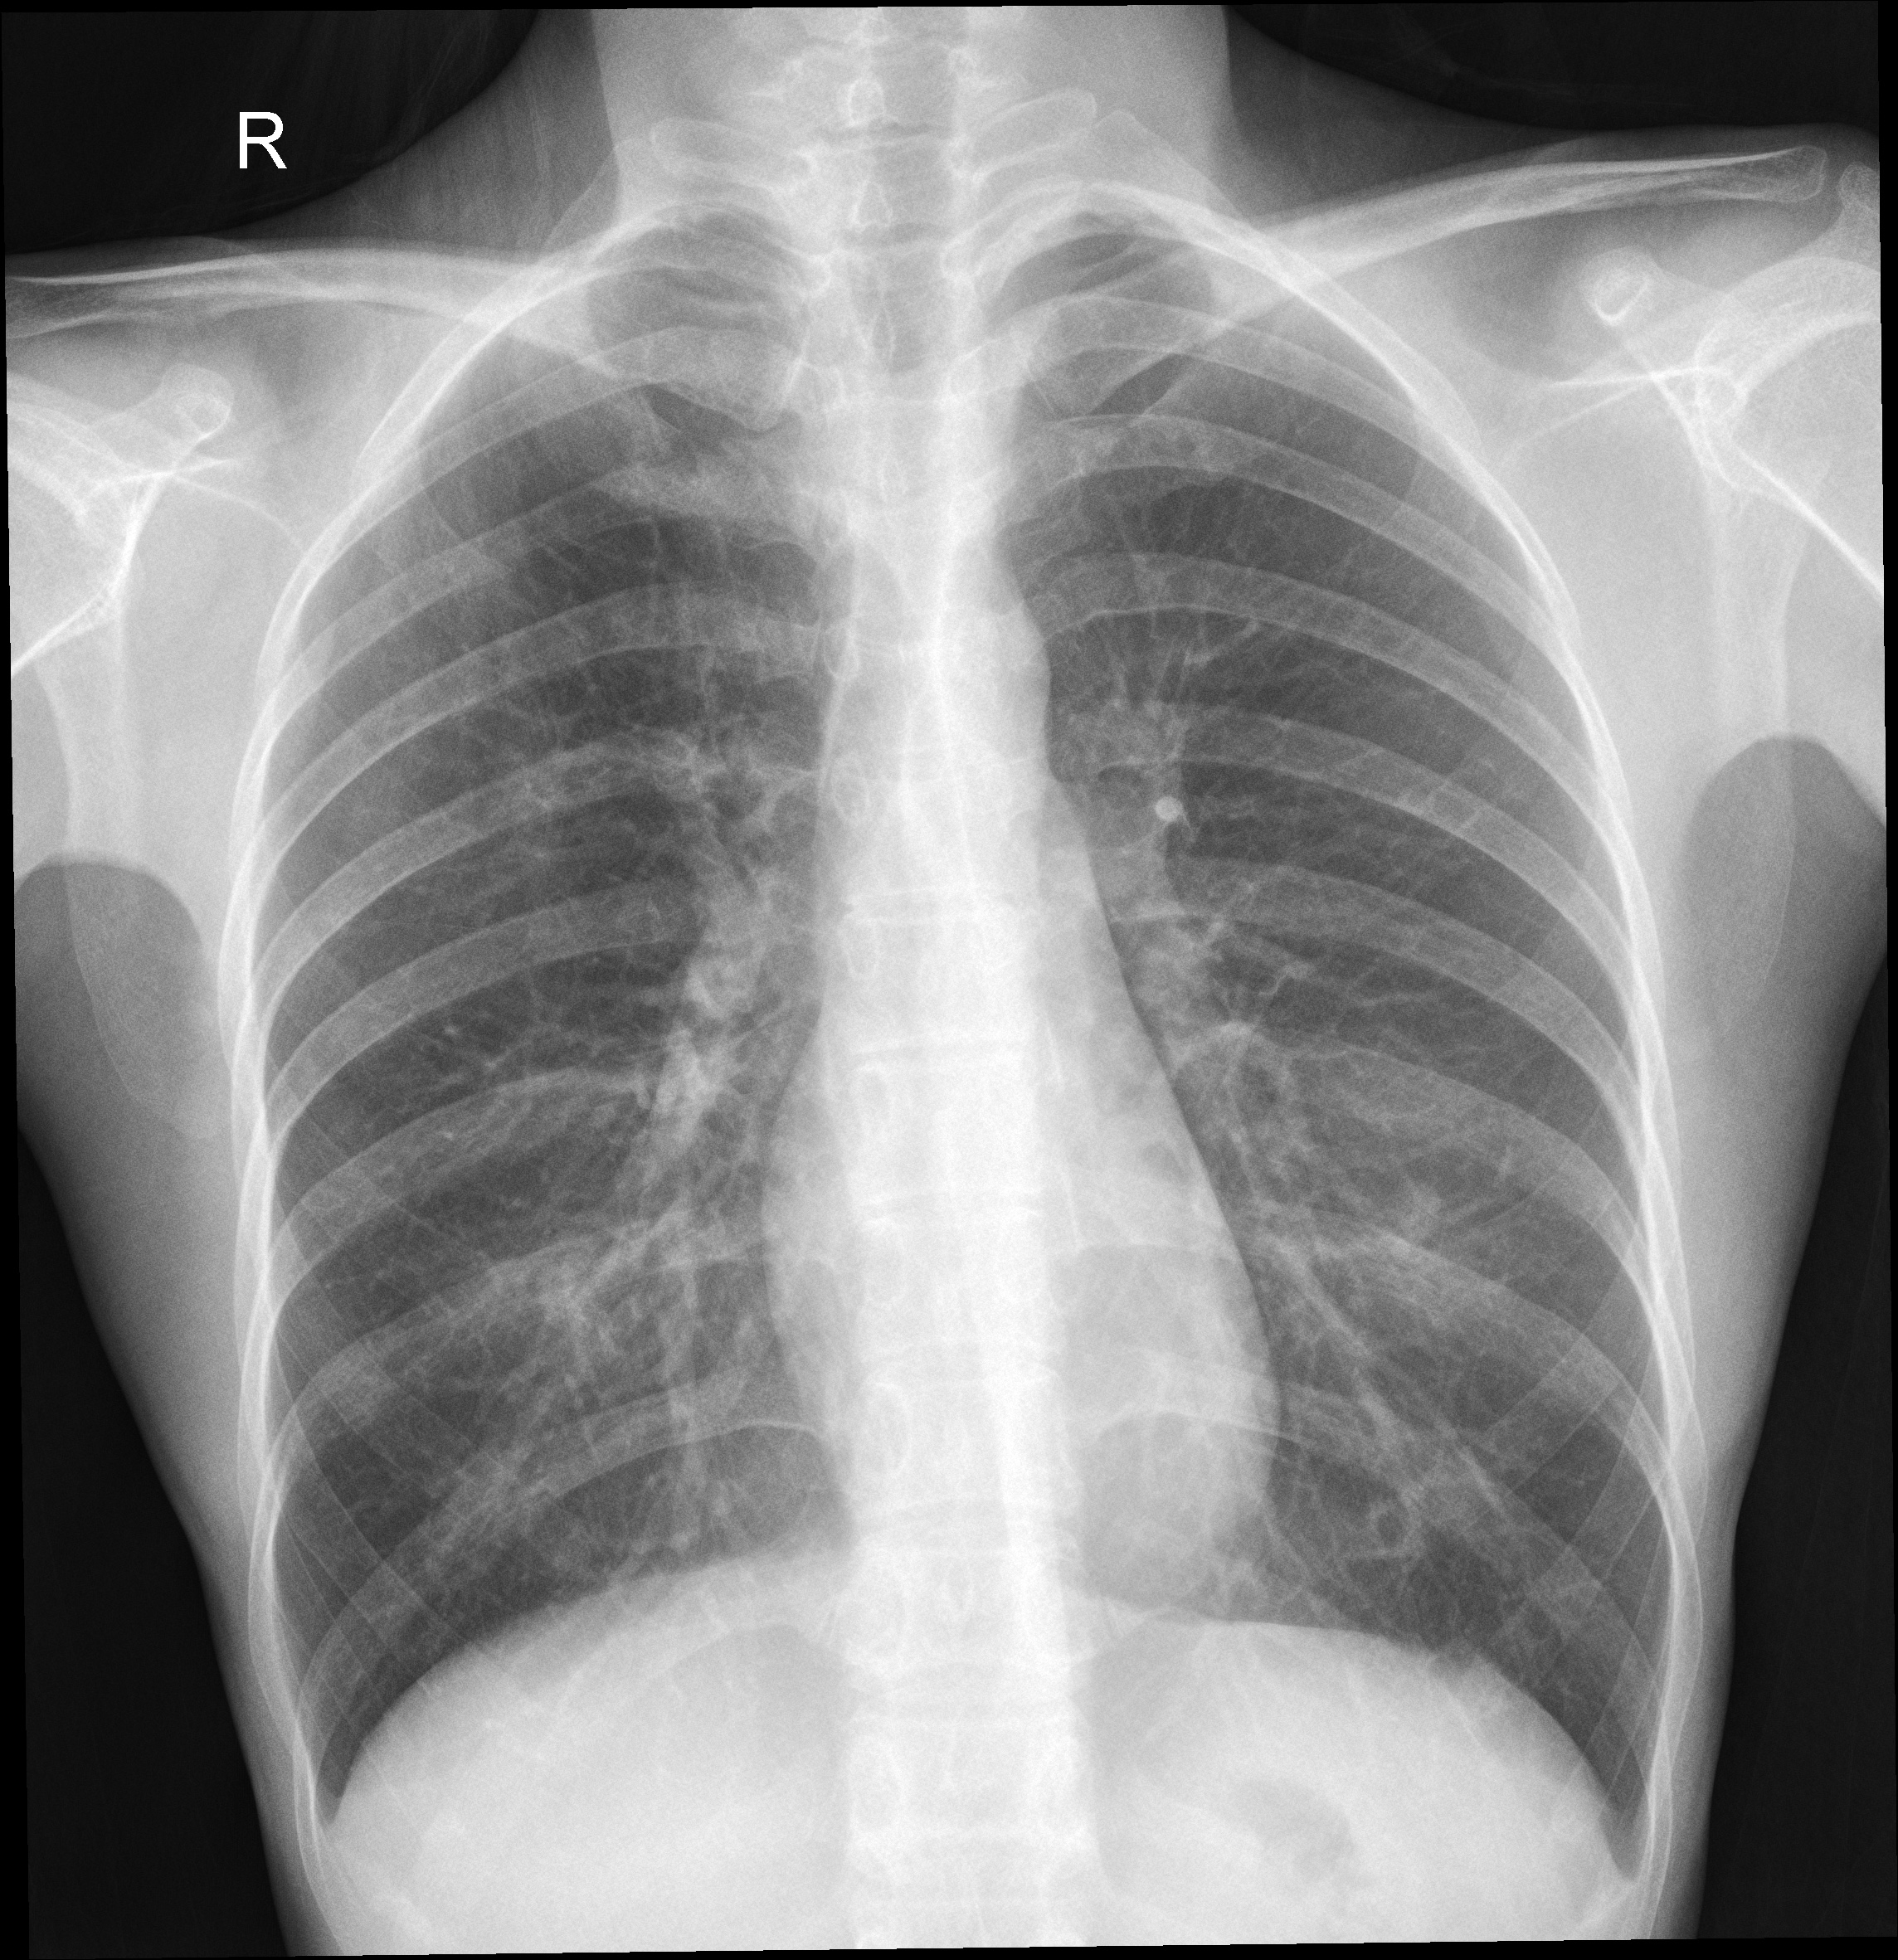
Diagnosis: NORMAL